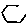
Label: hexagon